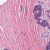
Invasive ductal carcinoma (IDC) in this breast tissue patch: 1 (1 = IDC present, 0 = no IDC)